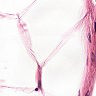
Metastatic tissue present: no